Question: This is the first time working with VBA with Excel. I am practicing using formulas and displaying the values by using both the Excel cells and MsgBoxes.
My current issue is most likely a simple fix but have yet to figure it out.
MSG popup
'''
Socks Gross Sale is 56.37
'''
MSG popup
'''
Lotion Gross Sale is 59.12
..etc
'''
However, when I first try to run my commented out code line 'MsgBox Range("A14:A21").Value & " Gross Sale is " & Range("F14:F21").Value' it gives an error 'Run-time error '13': Type mismatch' so it doesn't work.
Therefore, so far I am working with my code line 'MsgBox Range("A14:A21").Value & " Gross Sale is " & Range("F14:F21").Value' which only populates the Sock line continuously through the loop. Any suggestions ?
'''
For Each Cell In Worksheets("Sheet1").Range("B14:E21").Cells
Range("F14:F21").Formula = "=SUM((B14*D14)-((B14*D14)*E14))"
'MsgBox Range("A14:A21").Value & " Gross Sale is " & Range("F14:F21").Value
'Gives me first line only and makes pop up show twice as many times as (all)total rows
MsgBox Range("A14").Value & " Gross Sale is " & Range("F14").Value
Next
'''

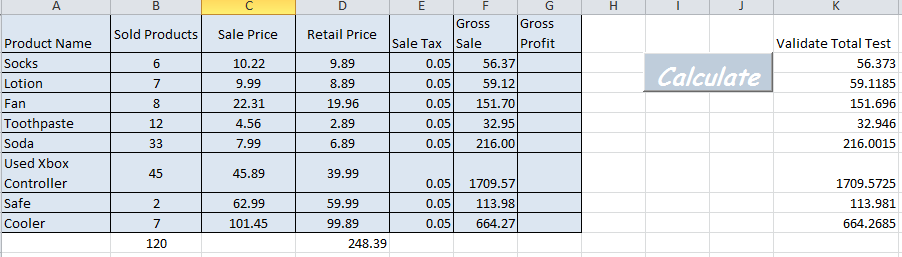
Answer: You can't send a range to Msgbox .. it's looking for a string .. you need to build the string each time ... I recommend something like this:
'''
For i = 14 To 21
MsgBox Range("a" & i).Value & " Gross Sale is " & Range("F" & i).Value
Next i
'''
That'll loop through the ROWS (aka Lines) you want ... and splice the cells together where you want to pull the values from ...
'''
For Each Cell
'''
loops through each Cell ... not line ..